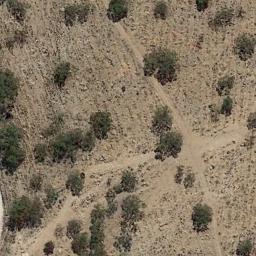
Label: chaparral